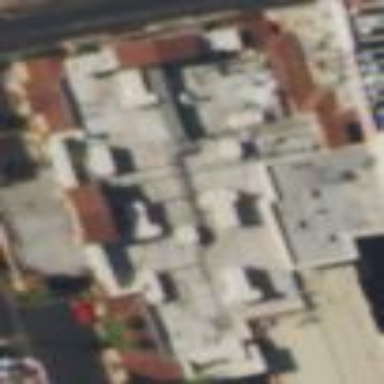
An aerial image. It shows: Hotel building.